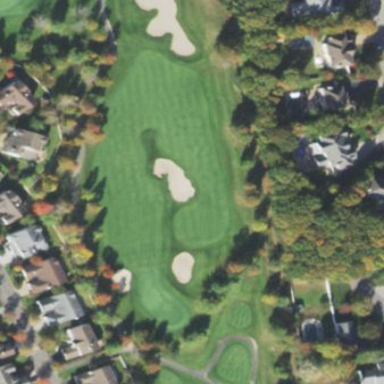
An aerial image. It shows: Grassy area designated as golf fairway.